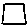
Label: square